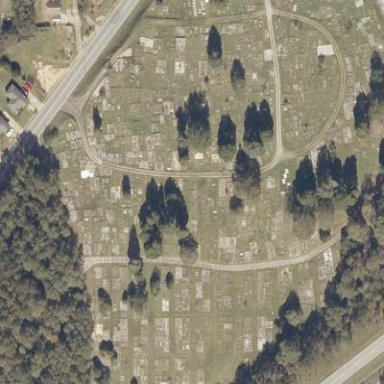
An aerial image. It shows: Cemetery.